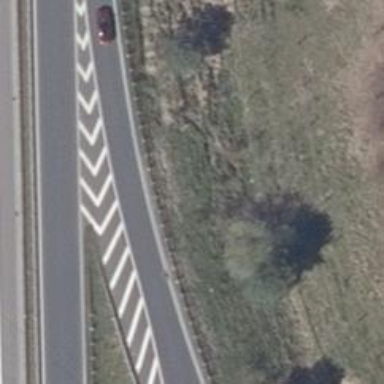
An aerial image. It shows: Asphalt motorway link.